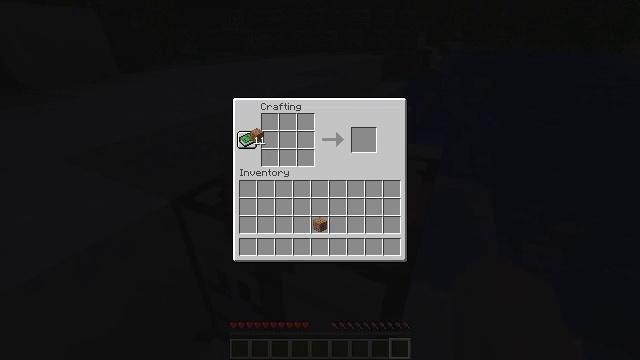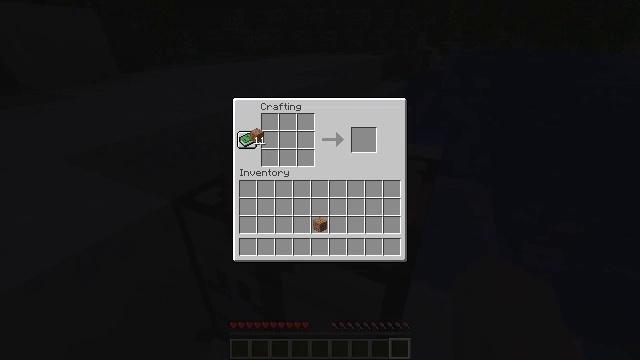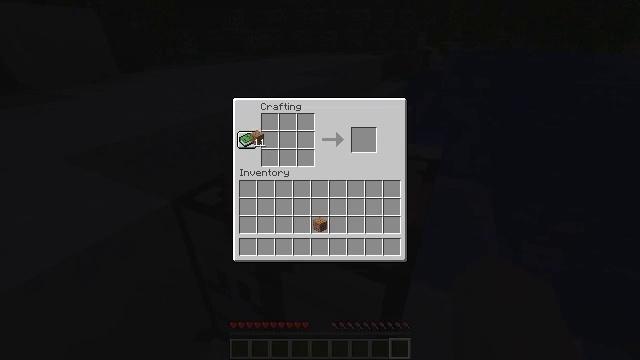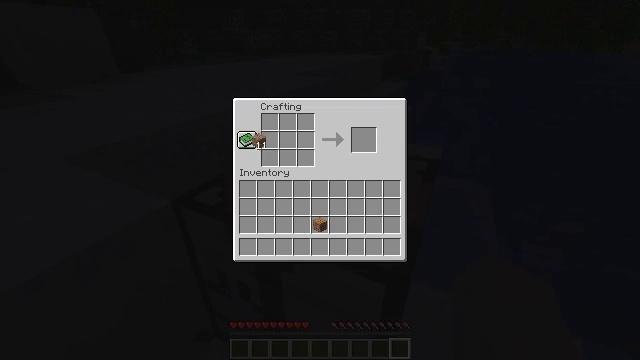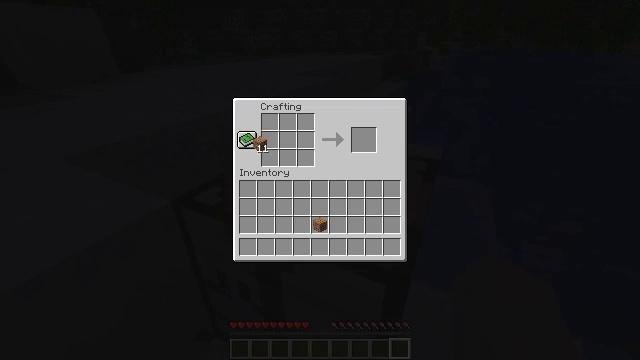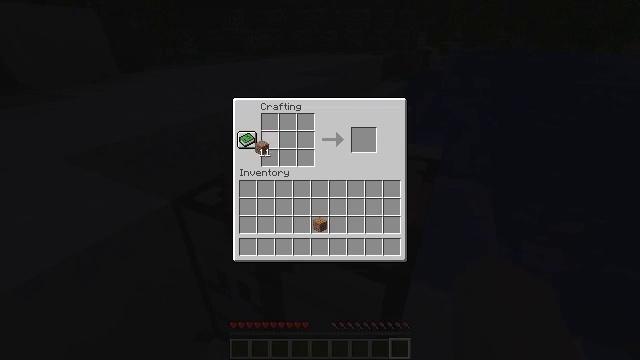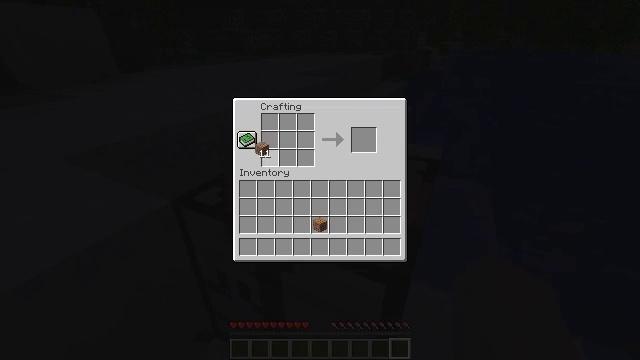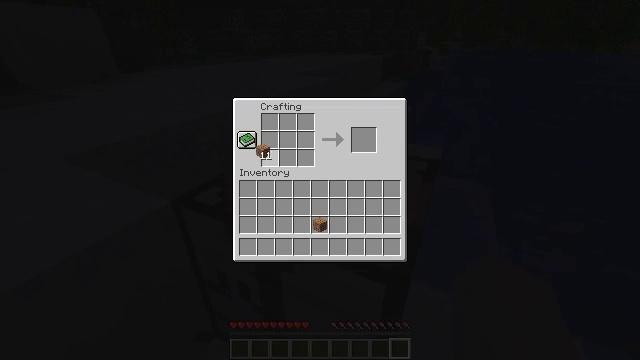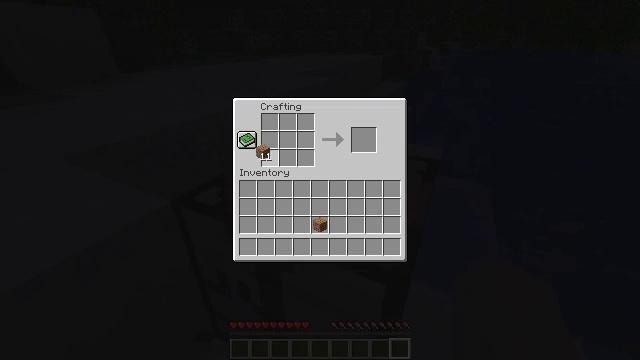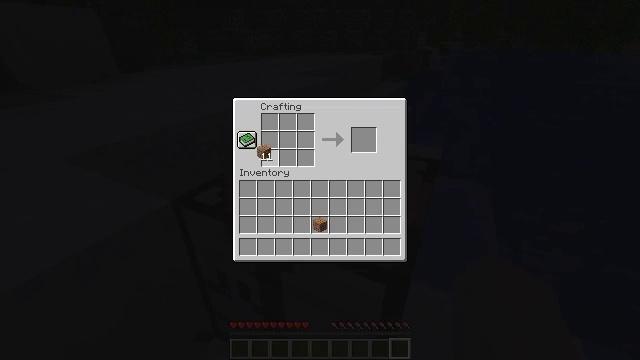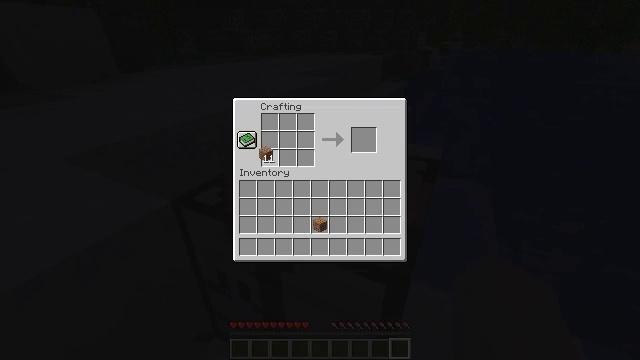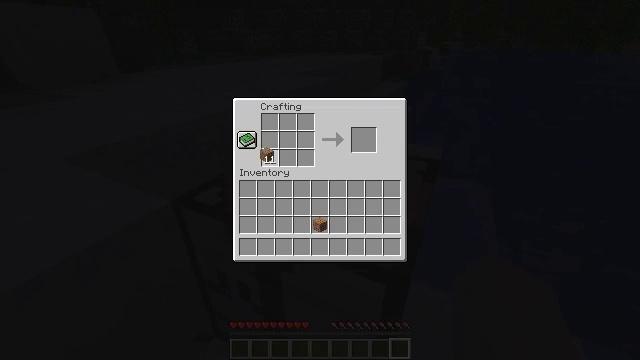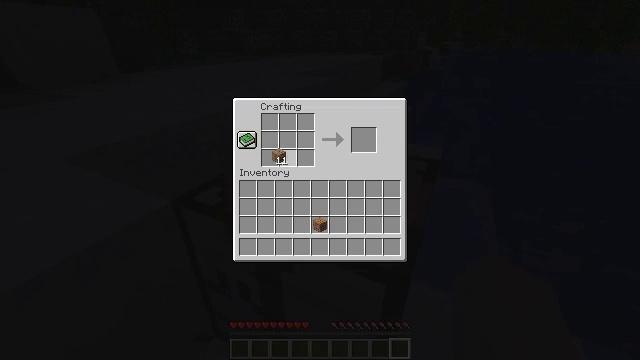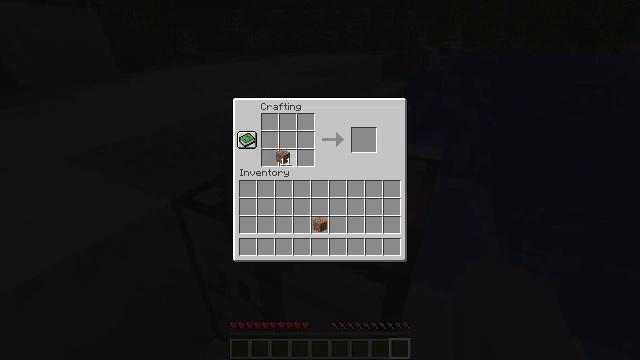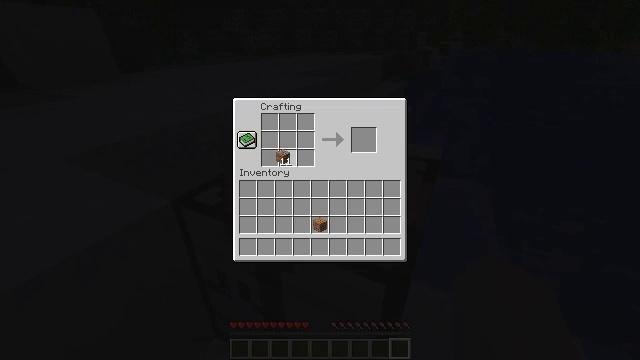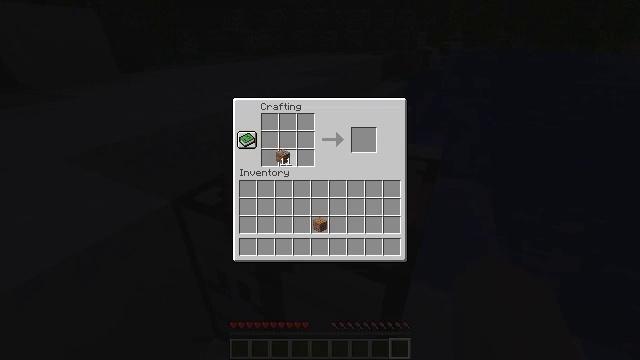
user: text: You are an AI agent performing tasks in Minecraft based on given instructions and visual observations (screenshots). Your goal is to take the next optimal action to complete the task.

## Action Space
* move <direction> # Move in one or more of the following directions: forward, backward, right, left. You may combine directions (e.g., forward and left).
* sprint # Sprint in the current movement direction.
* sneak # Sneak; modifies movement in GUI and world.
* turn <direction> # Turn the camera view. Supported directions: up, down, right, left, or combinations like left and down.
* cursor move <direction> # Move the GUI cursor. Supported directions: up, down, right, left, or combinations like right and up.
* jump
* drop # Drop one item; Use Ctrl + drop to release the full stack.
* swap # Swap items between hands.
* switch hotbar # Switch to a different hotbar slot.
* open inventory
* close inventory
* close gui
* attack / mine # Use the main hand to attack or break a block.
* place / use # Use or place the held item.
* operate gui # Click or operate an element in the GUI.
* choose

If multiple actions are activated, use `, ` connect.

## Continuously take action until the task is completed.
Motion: motion action
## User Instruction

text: Make a jungle boat at the crafting table.
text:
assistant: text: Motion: choose
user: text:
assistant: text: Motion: choose
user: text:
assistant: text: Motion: choose
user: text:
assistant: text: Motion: choose
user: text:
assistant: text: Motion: choose
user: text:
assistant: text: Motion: choose
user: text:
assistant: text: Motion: choose
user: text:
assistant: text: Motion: choose
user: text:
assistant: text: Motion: choose
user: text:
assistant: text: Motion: choose
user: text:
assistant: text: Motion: choose
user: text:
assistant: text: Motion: cursor move right, choose
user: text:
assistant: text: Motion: choose
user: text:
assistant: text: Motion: choose
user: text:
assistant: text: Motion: choose
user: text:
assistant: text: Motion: choose
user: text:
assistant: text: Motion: choose
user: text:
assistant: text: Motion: cursor move right, choose
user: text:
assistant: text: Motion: choose
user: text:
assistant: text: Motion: choose
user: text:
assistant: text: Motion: choose
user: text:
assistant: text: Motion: choose
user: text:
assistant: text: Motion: choose
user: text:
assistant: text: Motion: choose
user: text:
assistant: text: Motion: choose
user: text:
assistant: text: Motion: choose
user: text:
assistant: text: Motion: no_op
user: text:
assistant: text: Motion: no_op
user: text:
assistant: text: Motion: no_op
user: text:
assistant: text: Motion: no_op